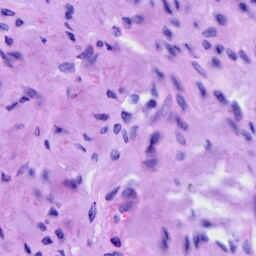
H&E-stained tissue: Cervix